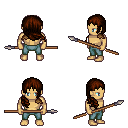
a pixel art fantasy rpg character, male body template, human, tanned skin, leather shoulder armor, teal pants, brown right-swept hairstyle, spear, four views (front, back, left, right), 2x2 character sprite sheet, small pixel art, hard edges, no anti-aliasing